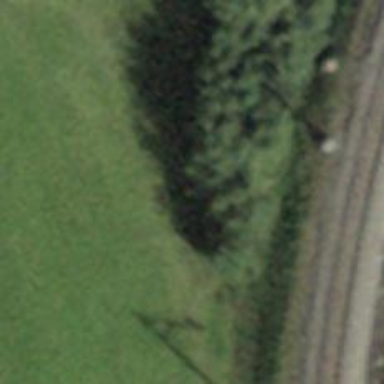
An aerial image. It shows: Termination power pole of the tower type.